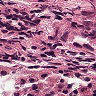
Metastatic tissue present: yes